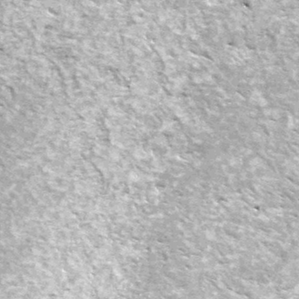
Label: frost